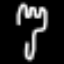
Label: fork